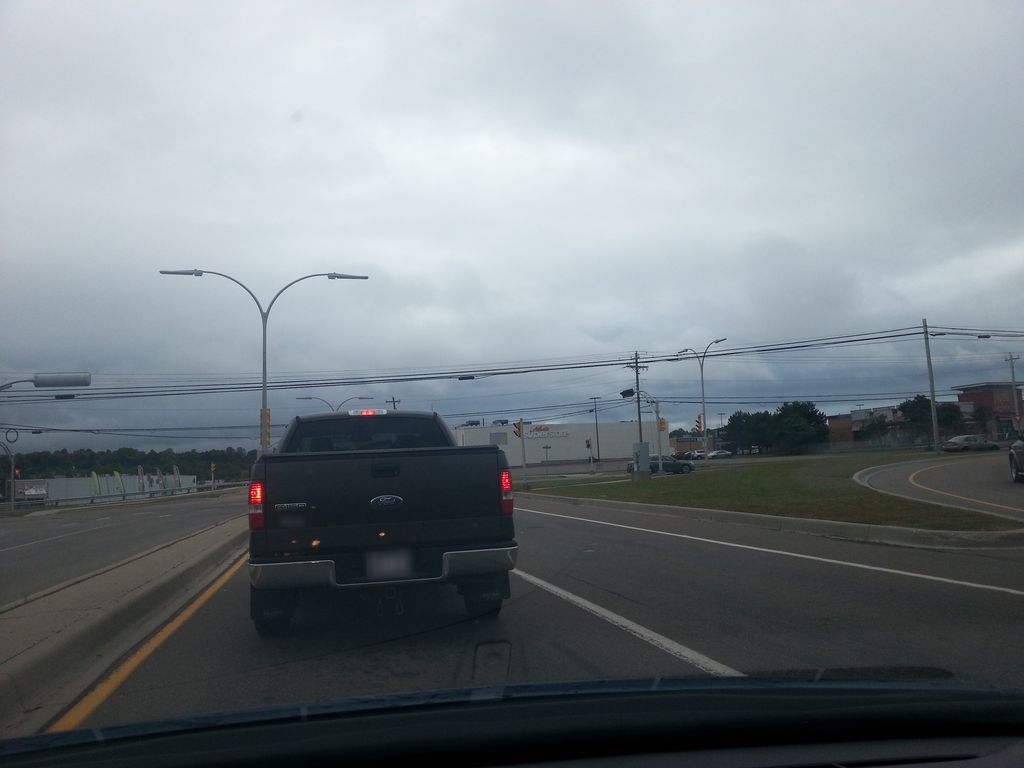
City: charlottetown